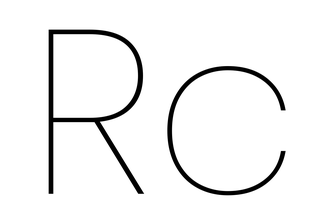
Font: Poppins-Thin